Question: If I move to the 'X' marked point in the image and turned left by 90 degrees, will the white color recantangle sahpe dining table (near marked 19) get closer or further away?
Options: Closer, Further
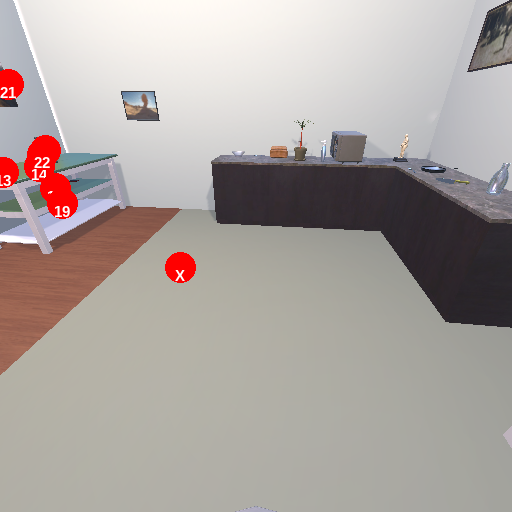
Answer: Closer